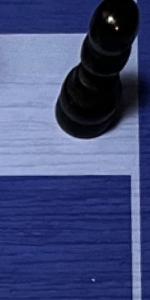
Label: Empty